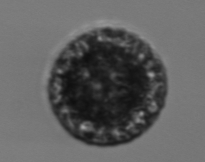
Label: Vicicitus_globosus